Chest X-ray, PA view. Patient: 49 years old, sex F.
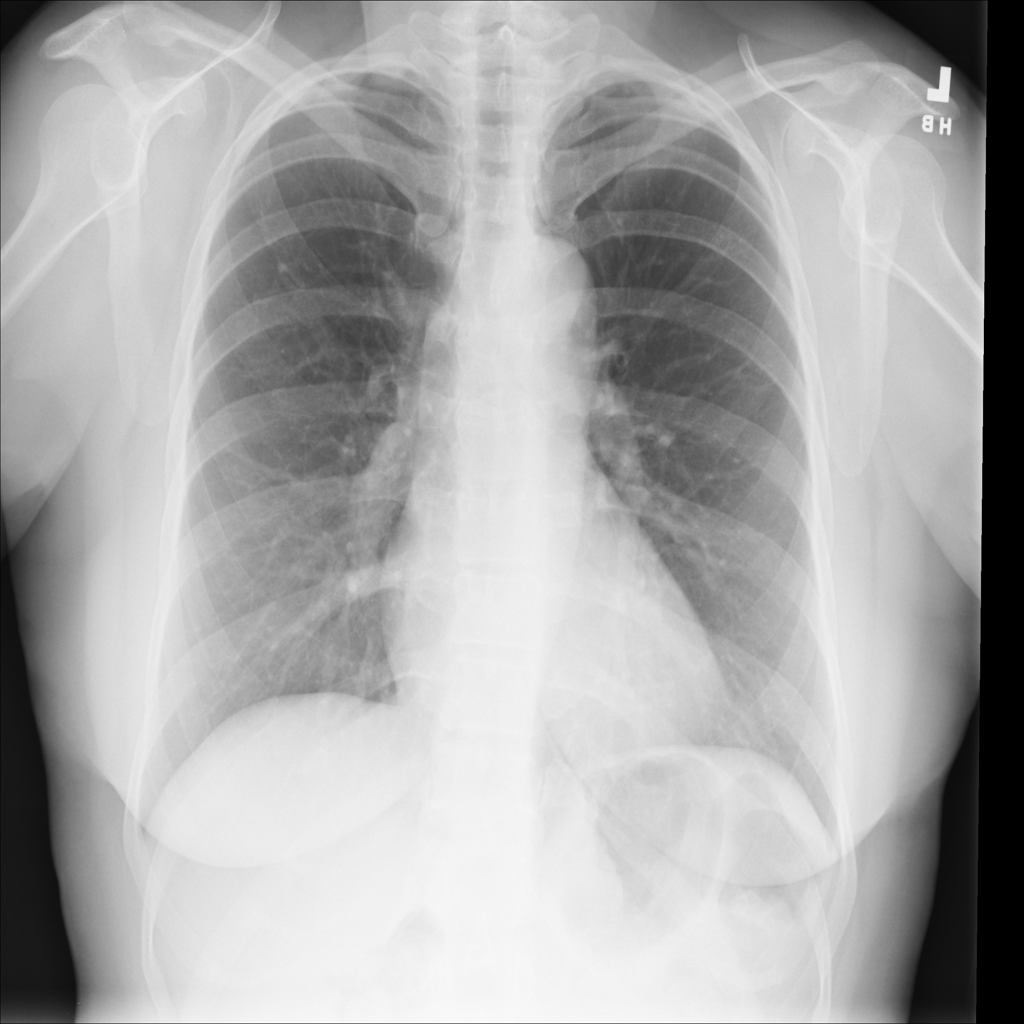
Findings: Nodule